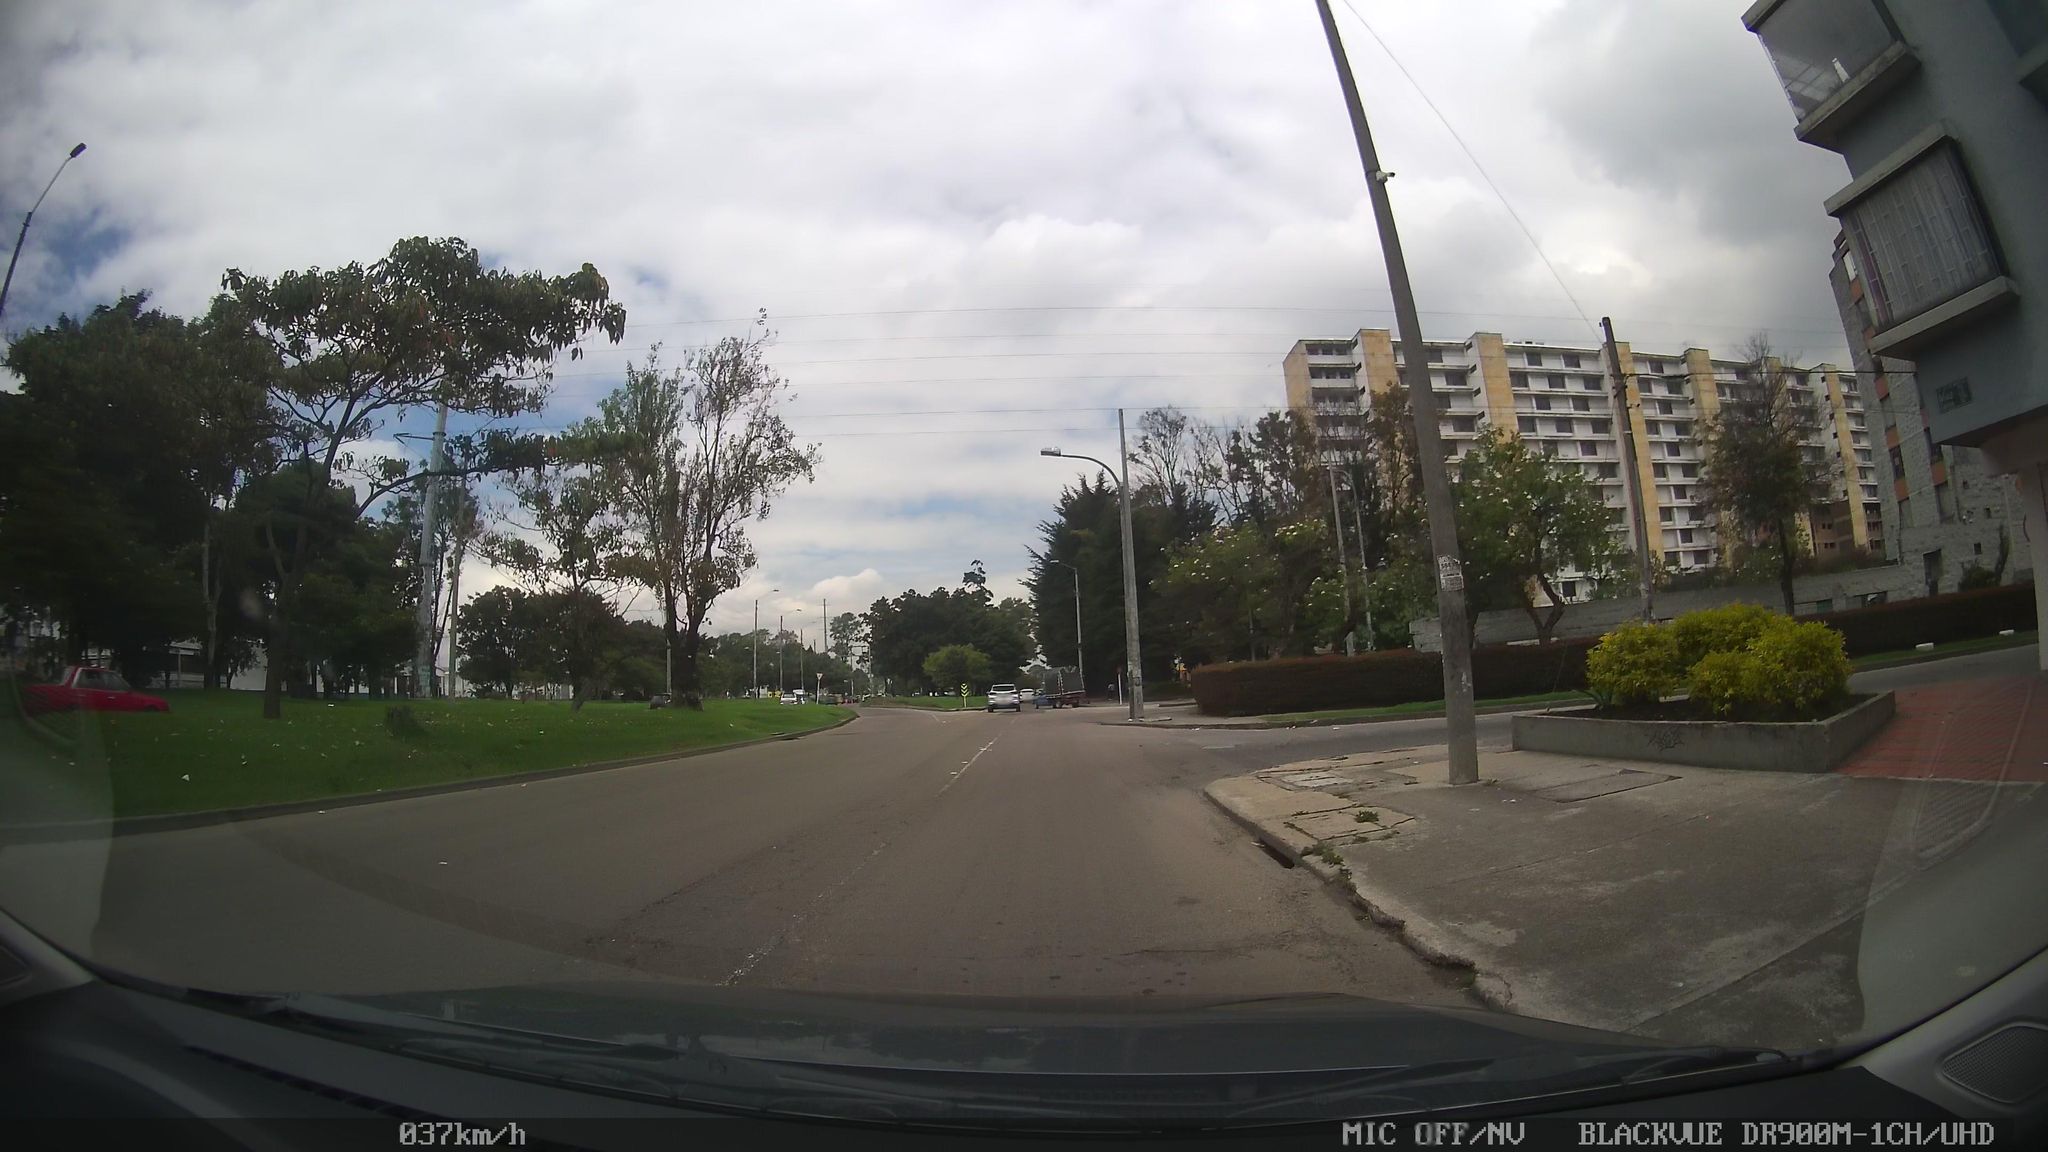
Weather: cloudy
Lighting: day
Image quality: good
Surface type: driving surface
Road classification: secondary
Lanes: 3
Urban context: urban centre
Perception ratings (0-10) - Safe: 3.66, Lively: 5.66, Beautiful: 6.81, Boring: 2.63, Depressing: 7.44, Wealthy: 3.75